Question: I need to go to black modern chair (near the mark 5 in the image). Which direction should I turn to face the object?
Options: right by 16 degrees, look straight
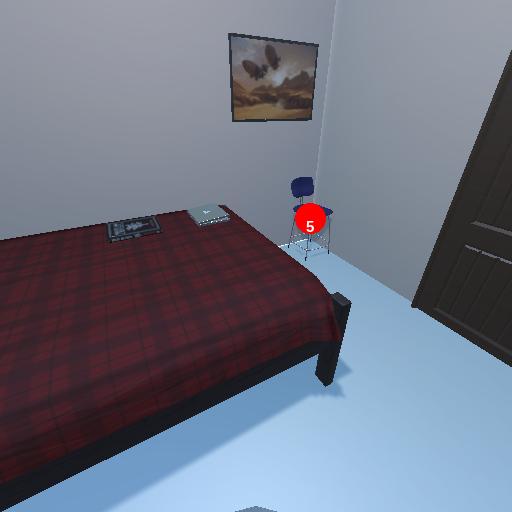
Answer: right by 16 degrees